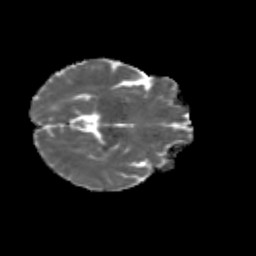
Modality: MD
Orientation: axial
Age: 50
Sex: female
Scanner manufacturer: siemens
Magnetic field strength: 3 T
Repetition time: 4.71 s
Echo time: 0.0906 s